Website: macys
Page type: delivery-shipping
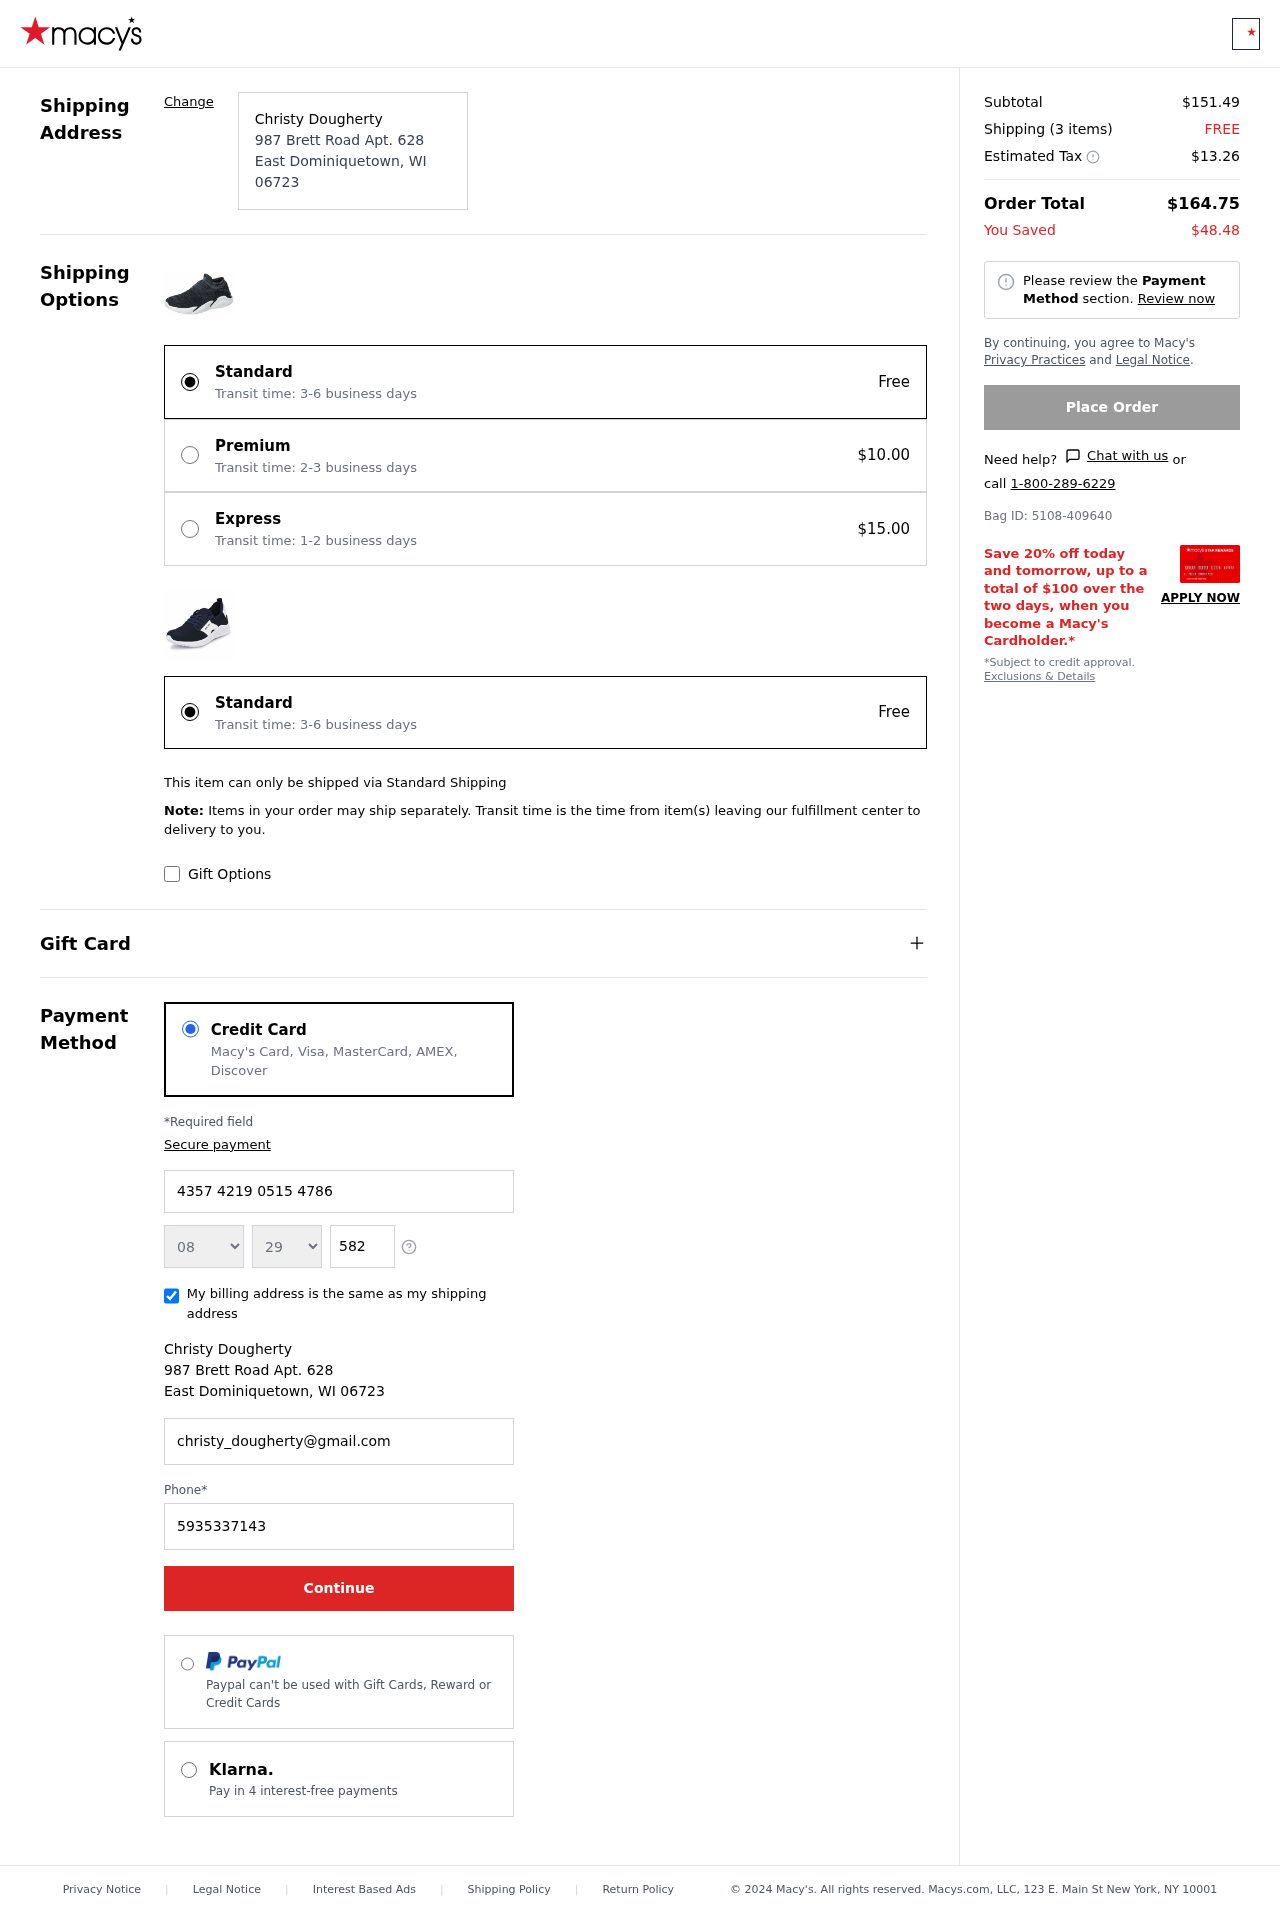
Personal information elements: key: PII_CARD_EXPIRY_MONTH
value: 08
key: PII_CARD_EXPIRY_YEAR
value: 29
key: PII_CITY
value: East Dominiquetown
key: PII_CITY_STATE_ZIP
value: East Dominiquetown, WI 06723
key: PII_FULLNAME
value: Christy Dougherty
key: PII_POSTCODE
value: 06723
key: PII_STATE_ABBR
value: WI
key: PII_STREET
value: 987 Brett Road Apt. 628
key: PII_CARD_NUMBER
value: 4357 4219 0515 4786
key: PII_CARD_CVV
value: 582
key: PII_EMAIL
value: christy_dougherty@gmail.com
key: PII_PHONE
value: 5935337143
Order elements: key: ORDER_SUBTOTAL
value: $151.49
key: ORDER_NUM_ITEMS
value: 3
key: ORDER_SHIPPING_COST
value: FREE
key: ORDER_TAX
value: $13.26
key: ORDER_TOTAL
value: $164.75
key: ORDER_SAVINGS
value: $48.48
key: ORDER_BAG_ID
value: Bag ID: 5108-409640